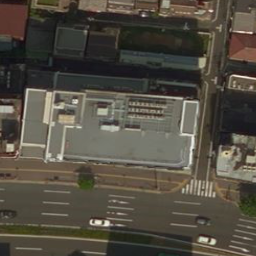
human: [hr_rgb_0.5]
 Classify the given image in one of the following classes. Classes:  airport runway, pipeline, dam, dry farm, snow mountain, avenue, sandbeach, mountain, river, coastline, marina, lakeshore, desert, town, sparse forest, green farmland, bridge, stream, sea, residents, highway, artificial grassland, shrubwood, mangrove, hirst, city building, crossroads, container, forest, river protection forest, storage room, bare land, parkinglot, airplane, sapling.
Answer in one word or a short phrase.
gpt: city building